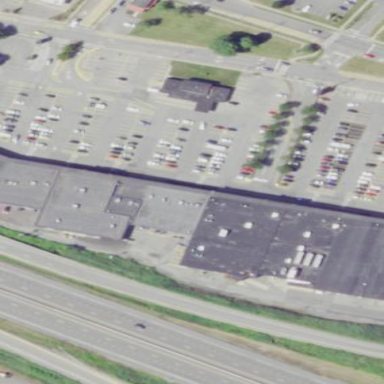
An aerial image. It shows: Retail building.